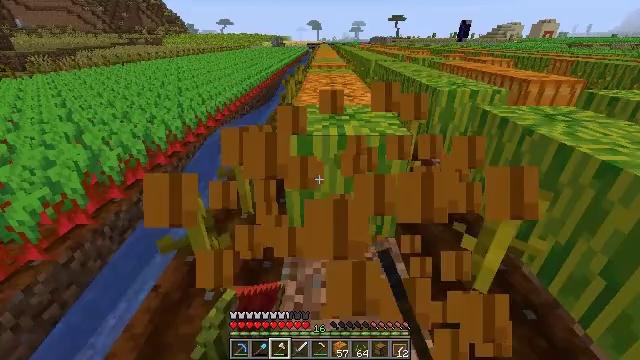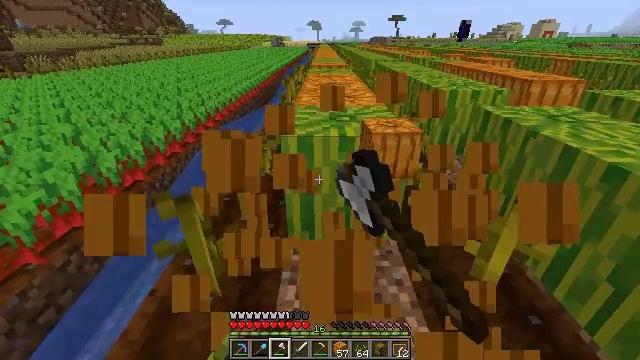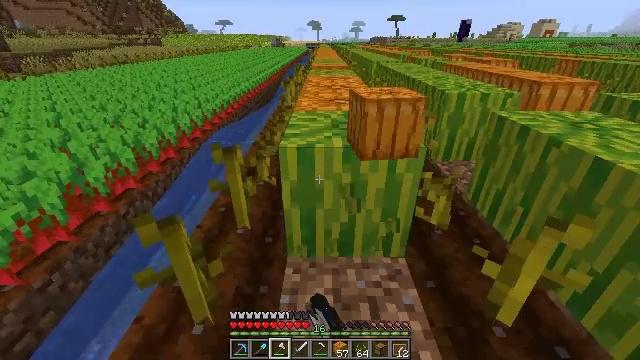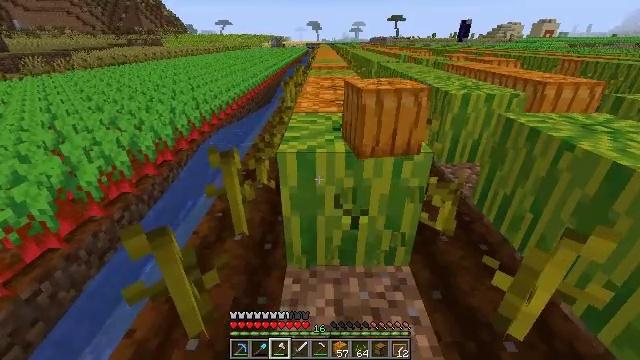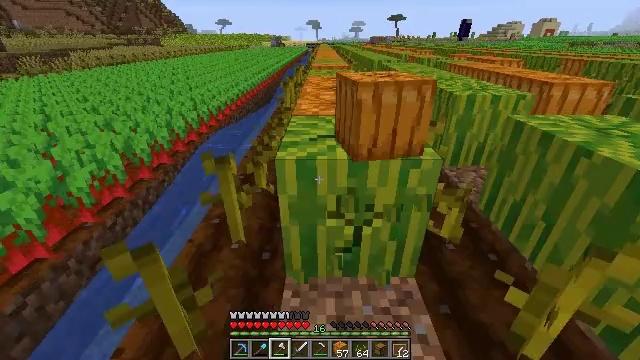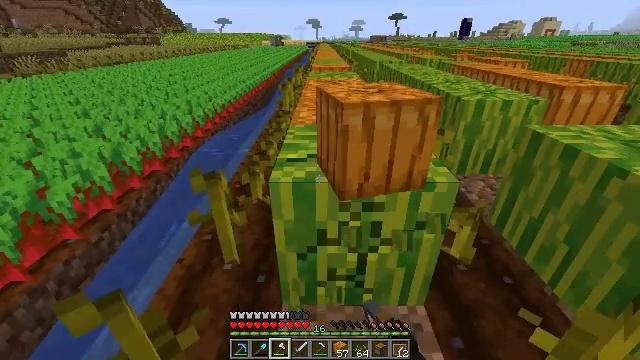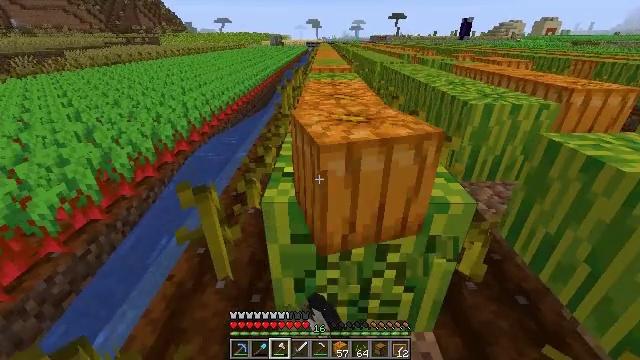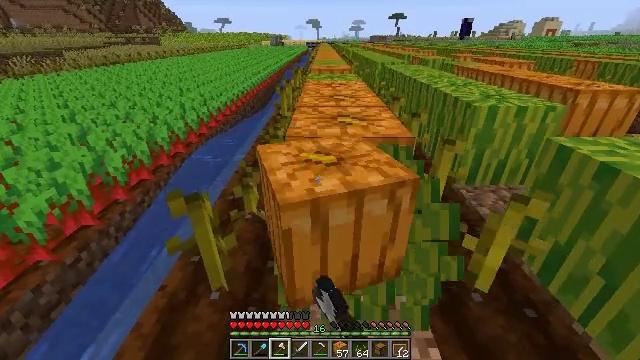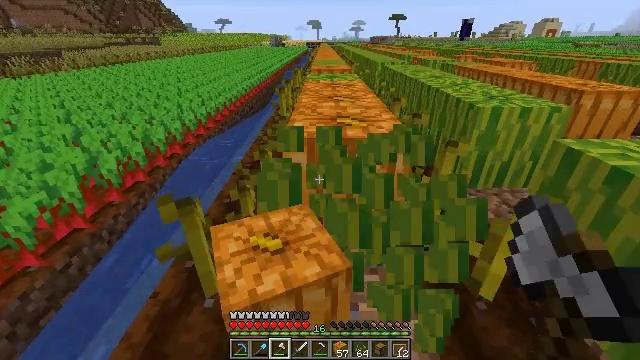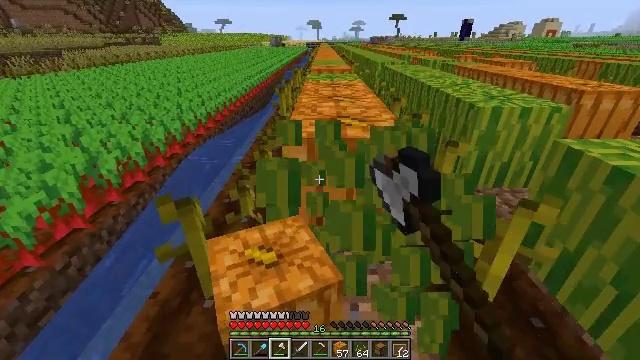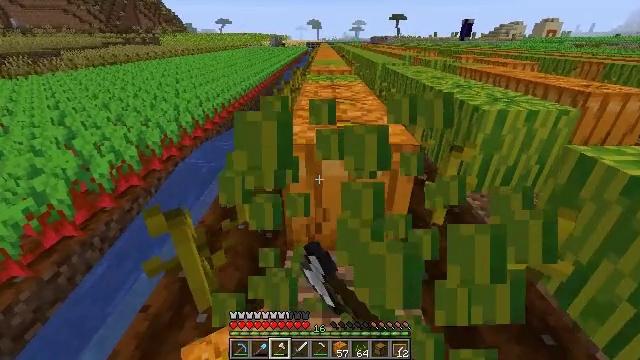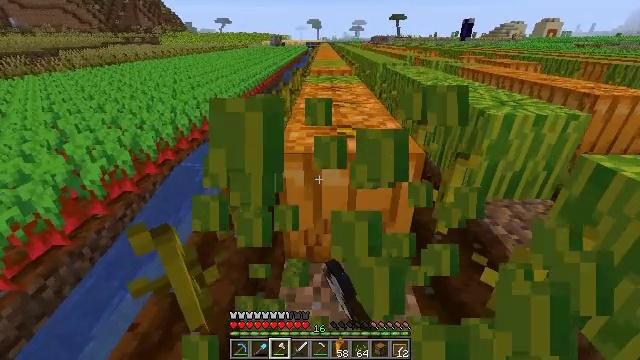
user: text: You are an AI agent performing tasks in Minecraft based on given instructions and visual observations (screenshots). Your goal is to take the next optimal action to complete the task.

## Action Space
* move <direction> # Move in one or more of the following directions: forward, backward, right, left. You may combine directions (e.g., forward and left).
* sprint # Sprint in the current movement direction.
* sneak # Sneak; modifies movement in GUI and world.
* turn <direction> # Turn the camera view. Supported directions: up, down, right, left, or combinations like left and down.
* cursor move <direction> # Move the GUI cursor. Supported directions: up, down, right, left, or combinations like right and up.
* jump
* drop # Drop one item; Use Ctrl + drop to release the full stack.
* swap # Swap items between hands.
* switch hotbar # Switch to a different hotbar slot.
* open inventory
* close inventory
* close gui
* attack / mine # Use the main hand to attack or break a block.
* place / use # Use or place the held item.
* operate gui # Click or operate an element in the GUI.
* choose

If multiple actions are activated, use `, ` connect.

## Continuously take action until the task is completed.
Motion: motion action
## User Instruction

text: Use right equipment to gather melon.
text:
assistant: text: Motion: move forward, attack / mine
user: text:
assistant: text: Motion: move forward, attack / mine
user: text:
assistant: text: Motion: move forward, attack / mine
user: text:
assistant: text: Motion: move forward, attack / mine
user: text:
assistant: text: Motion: move forward, attack / mine
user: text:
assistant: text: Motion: attack / mine
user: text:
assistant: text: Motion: attack / mine
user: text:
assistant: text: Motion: attack / mine
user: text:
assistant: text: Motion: attack / mine
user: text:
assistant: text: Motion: move forward, attack / mine
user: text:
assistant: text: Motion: move forward, attack / mine
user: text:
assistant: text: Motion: attack / mine